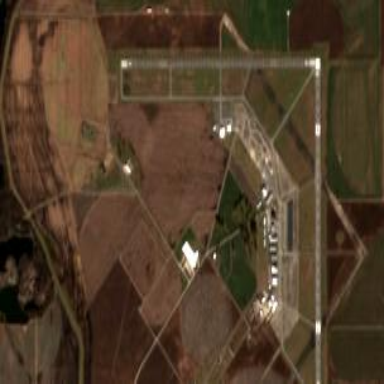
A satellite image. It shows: Public aerodrome or airport.